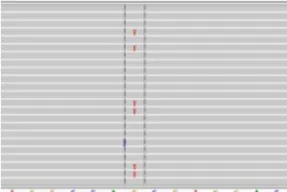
Higher power image of lung needle core biopsy showing well-differentiated adenocarcinoma. & G719C (not shown).
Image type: pathology (immunostaining)